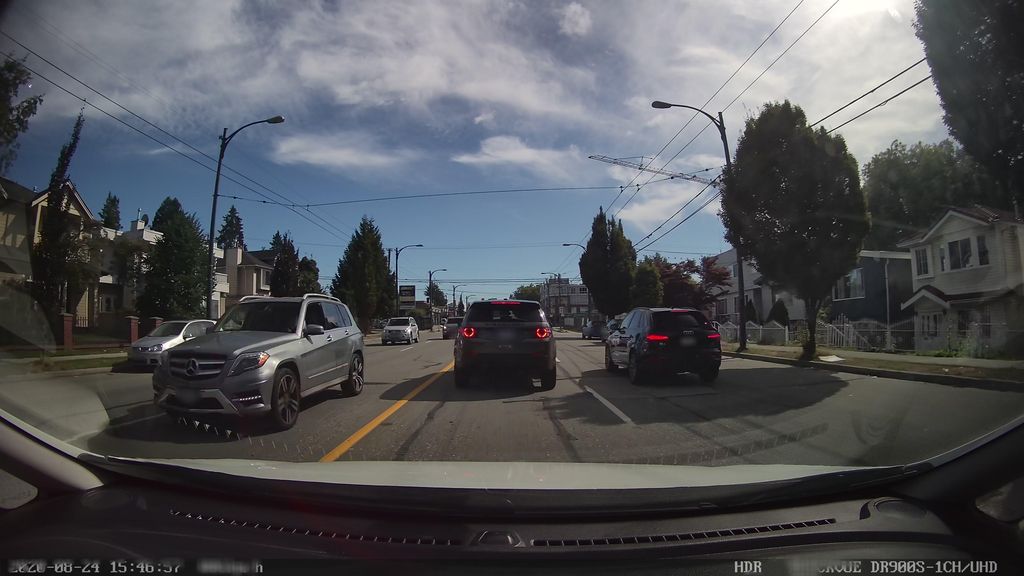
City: vancouver